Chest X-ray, PA view. Patient: 34 years old, sex F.
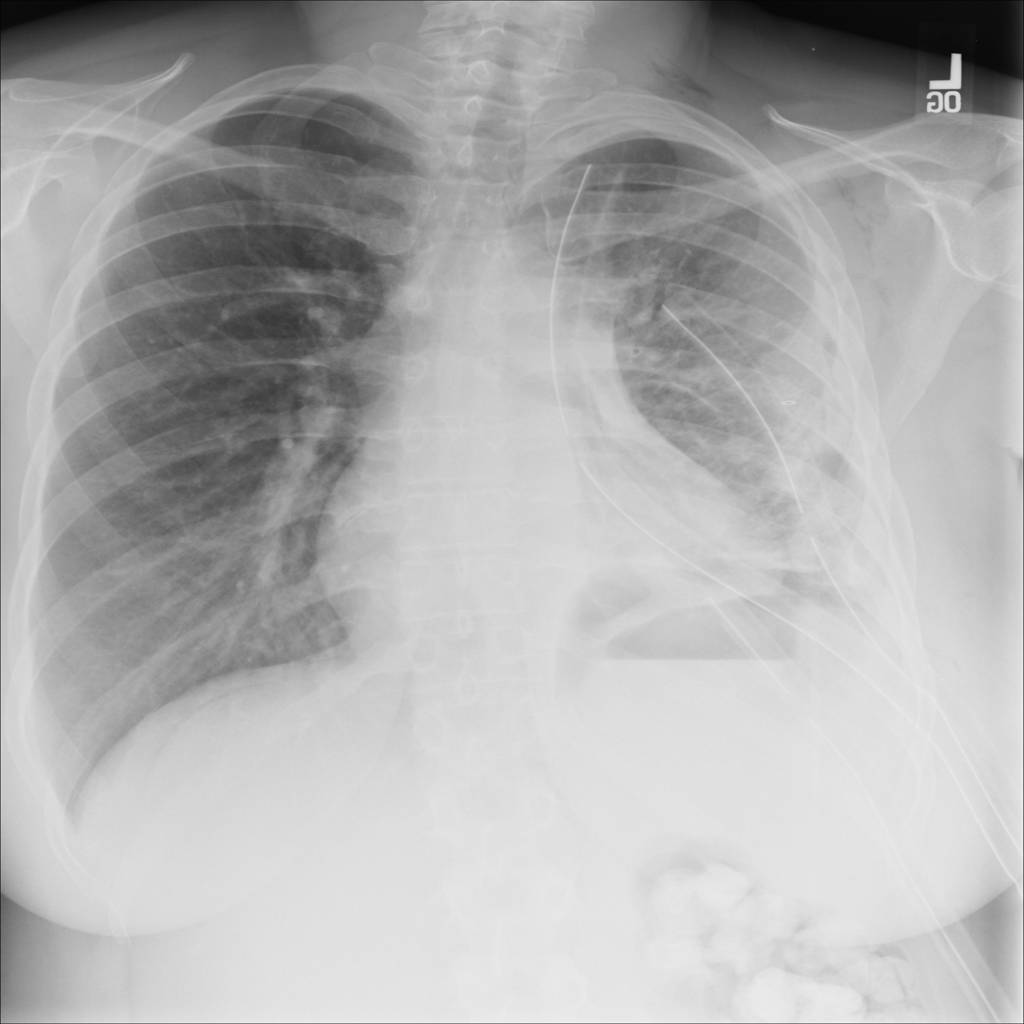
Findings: Emphysema, Nodule, Pneumothorax